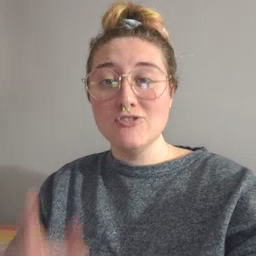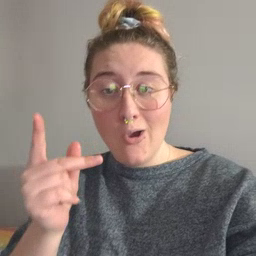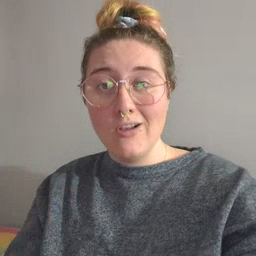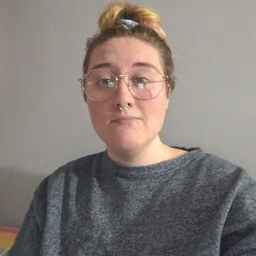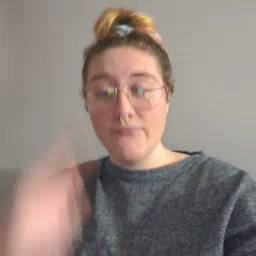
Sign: dog